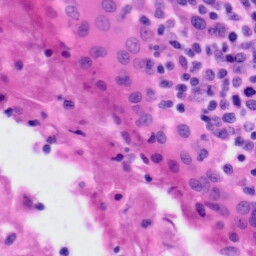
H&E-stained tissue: Tonsil